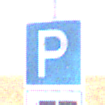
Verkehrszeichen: Parken
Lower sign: MehrspurigeFahrzeugeFrei4
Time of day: Midday
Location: Outdoor (Nature)
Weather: PartlyCloudy
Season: NotSpecified
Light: Natural